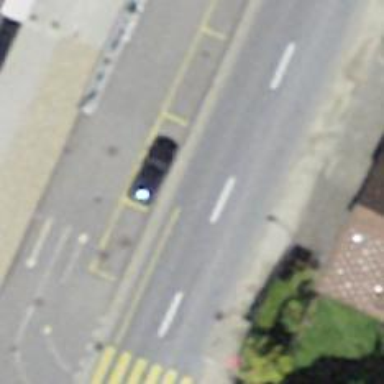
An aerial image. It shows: Bus stop with platform for public transport.